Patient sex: F
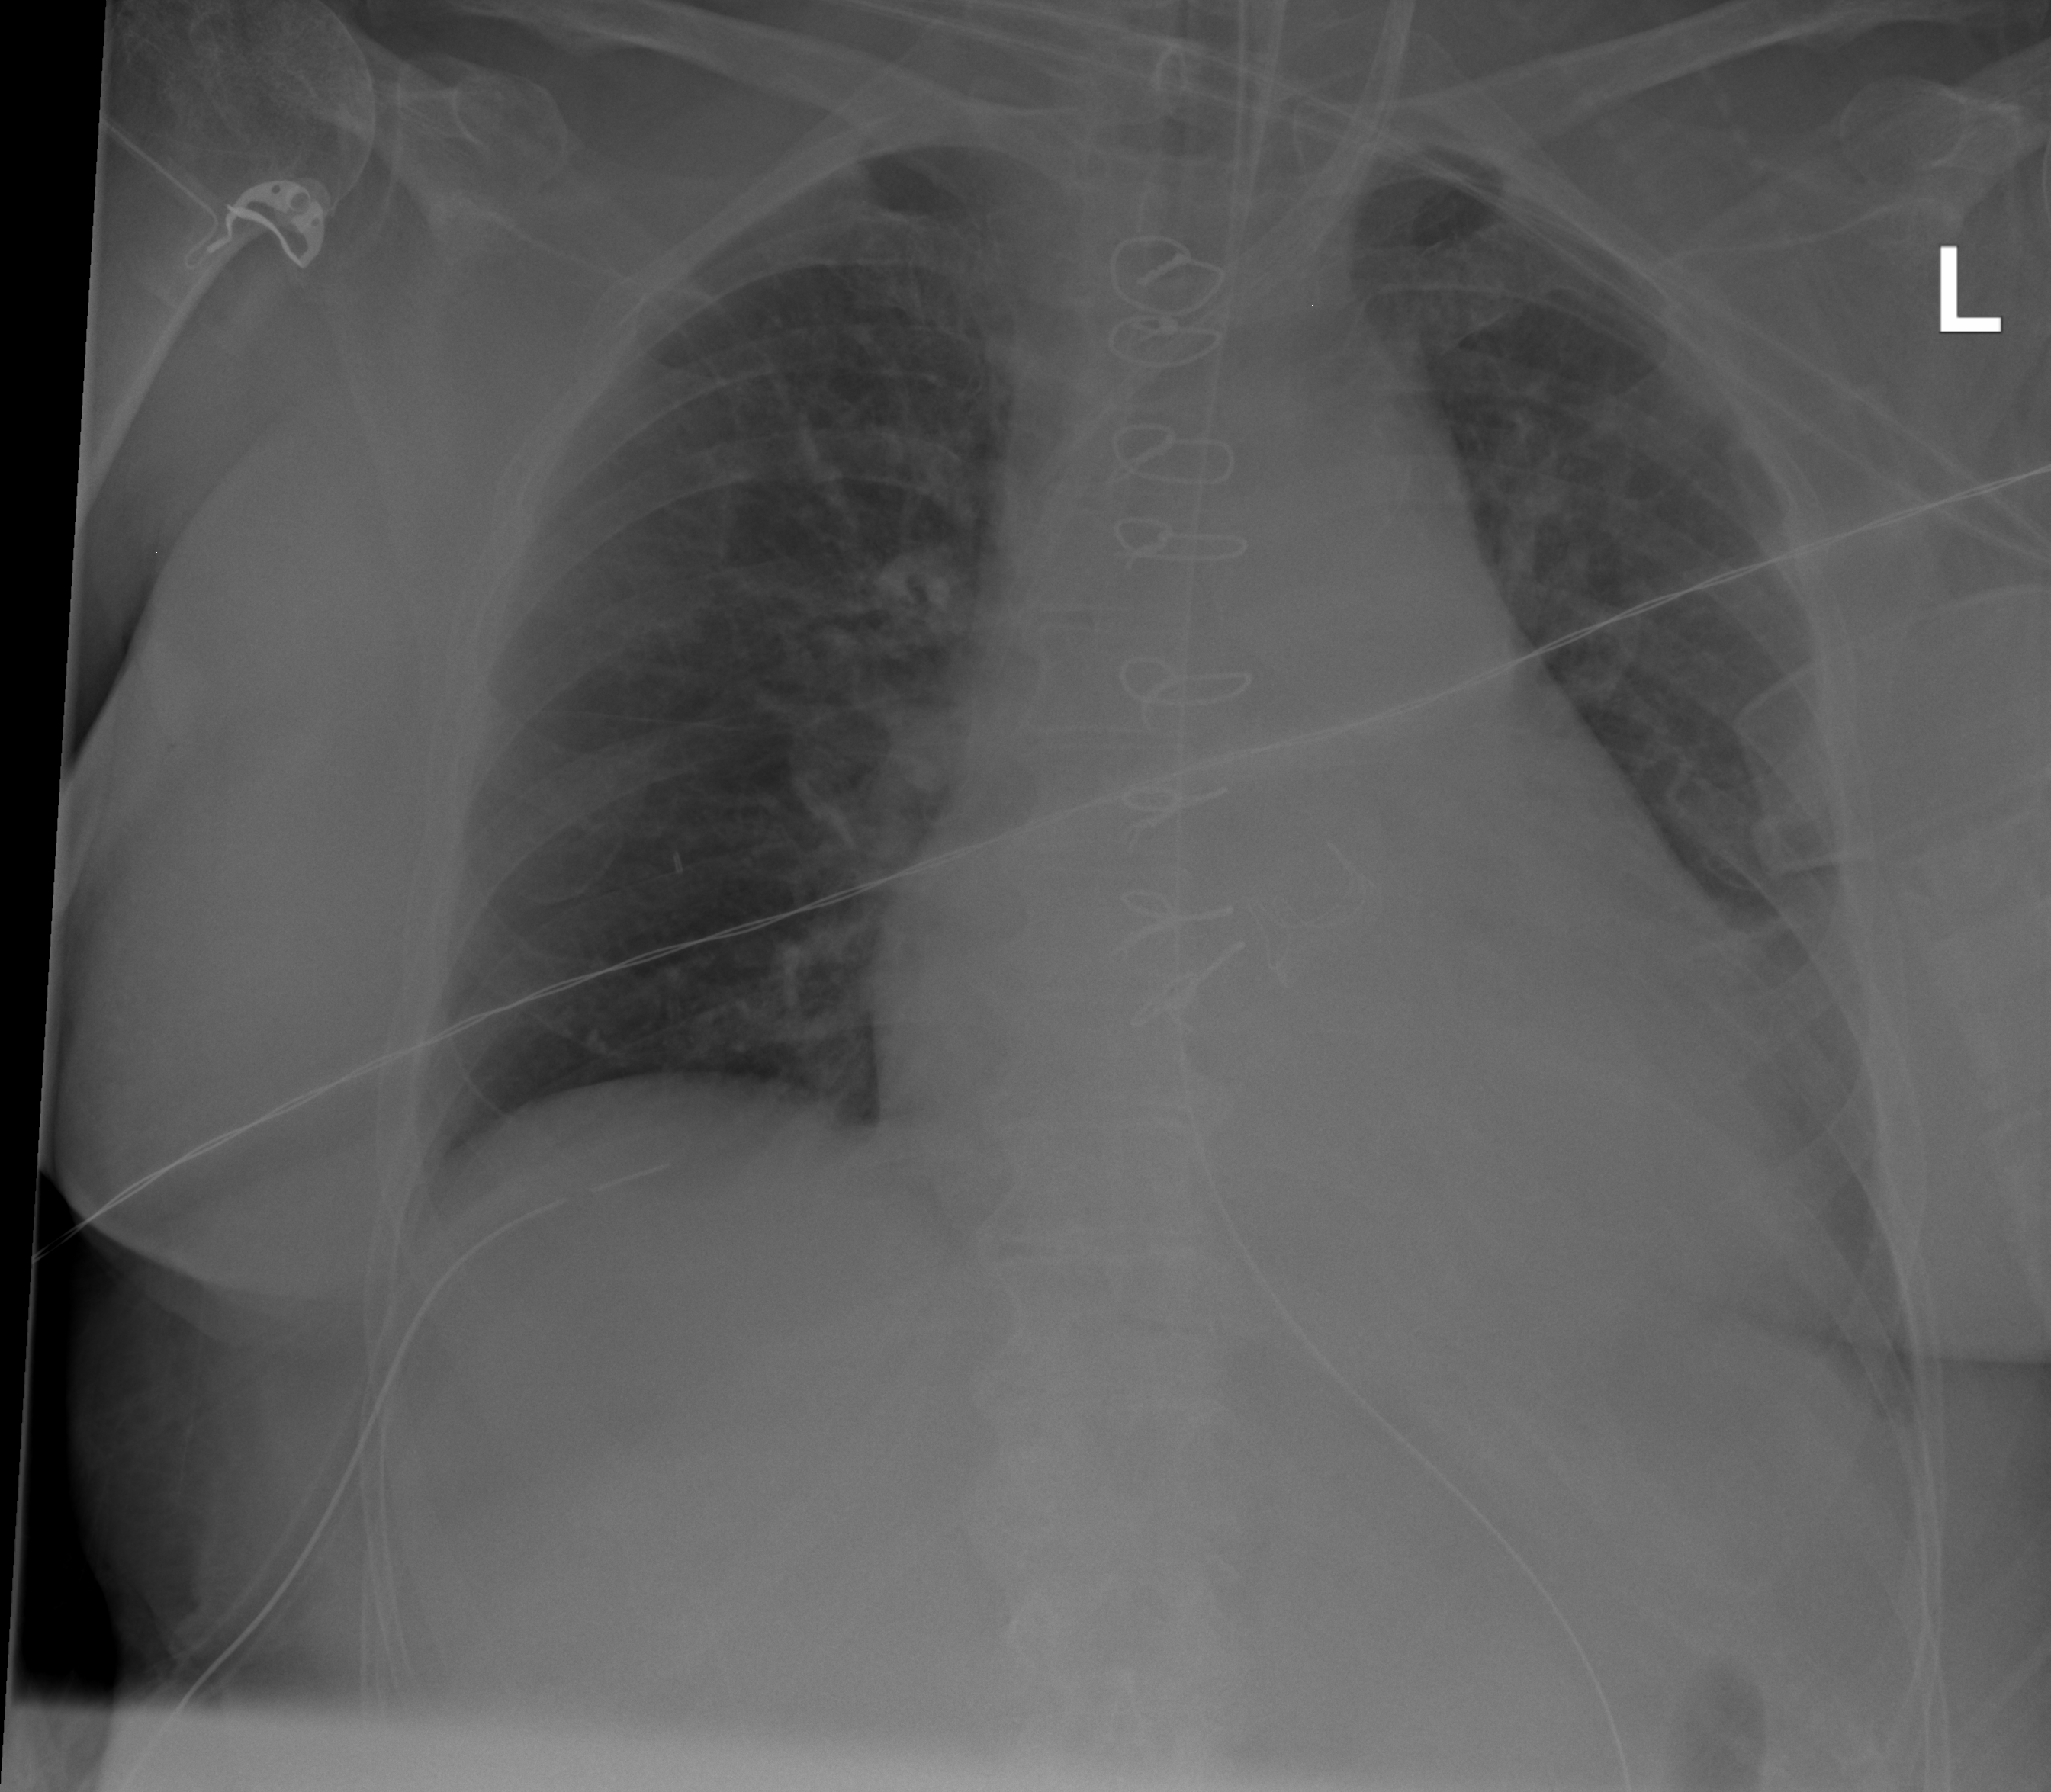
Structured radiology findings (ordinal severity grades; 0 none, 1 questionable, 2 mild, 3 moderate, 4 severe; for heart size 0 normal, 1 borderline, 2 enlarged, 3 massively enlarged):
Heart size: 2
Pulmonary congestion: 2
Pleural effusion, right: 0
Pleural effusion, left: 2
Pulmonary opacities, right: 0
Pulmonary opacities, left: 0
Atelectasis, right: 0
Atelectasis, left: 2